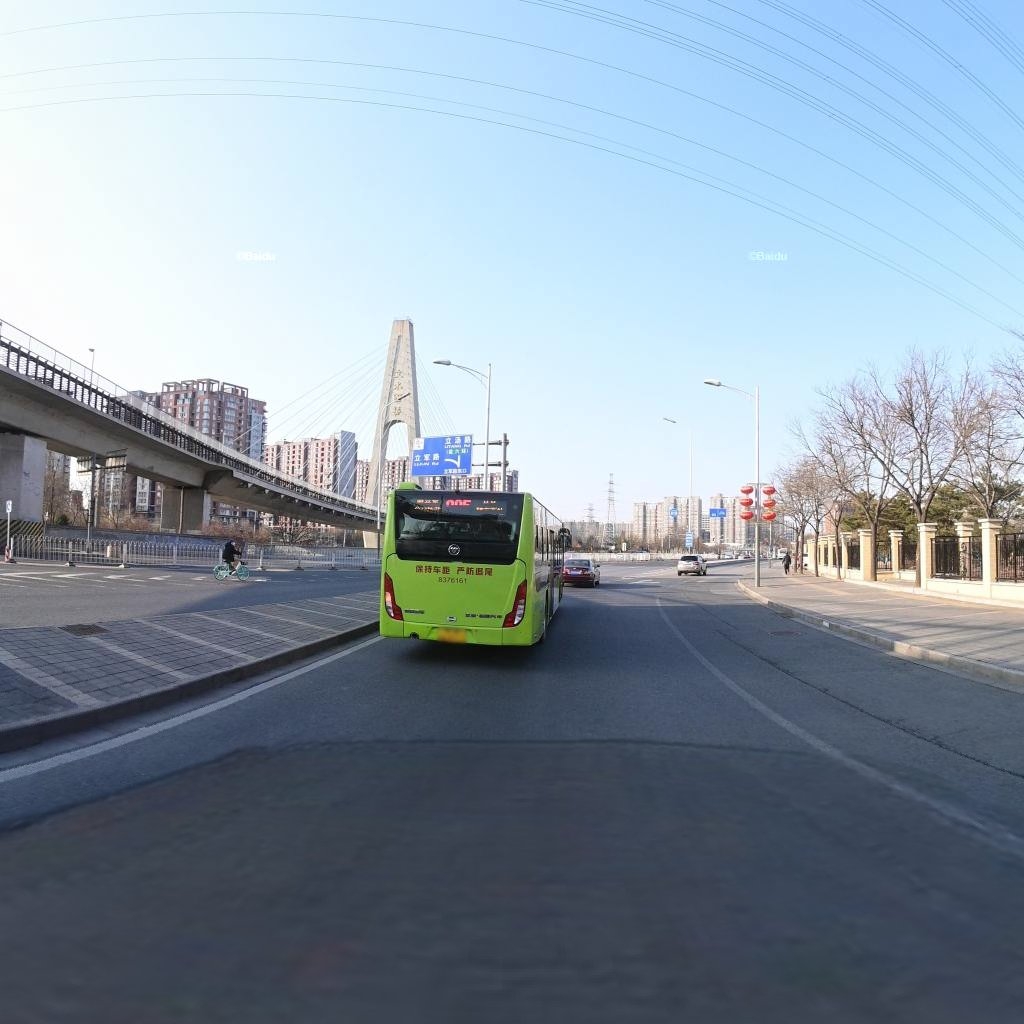
Region: Chaoyang
Road damage annotations: longitudinal crack, manhole cover, longitudinal crack